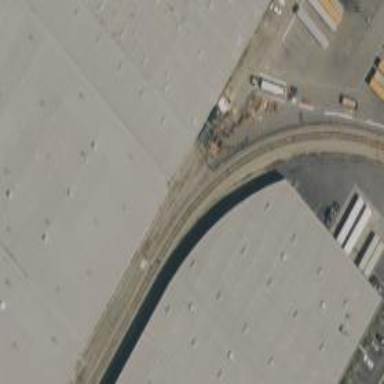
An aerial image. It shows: Unused railway yard.